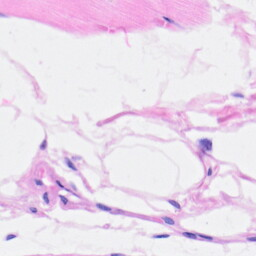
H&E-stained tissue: Heart